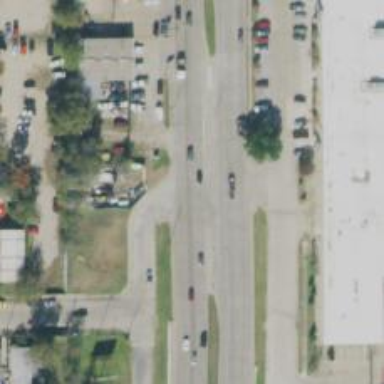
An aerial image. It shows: Secondary link road.